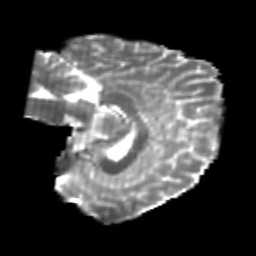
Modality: T2w
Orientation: sagittal
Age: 20
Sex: male
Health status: healthy
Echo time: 0.074 s